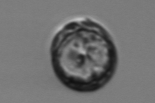
Label: Thalassiosira